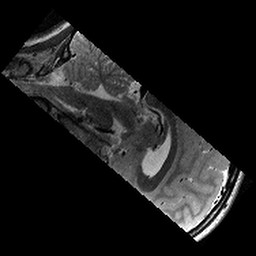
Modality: T2w
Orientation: sagittal
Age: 10
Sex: female
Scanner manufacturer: siemens
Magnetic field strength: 3 T
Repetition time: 9.23 s
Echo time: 0.067 s